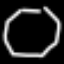
Label: octagon